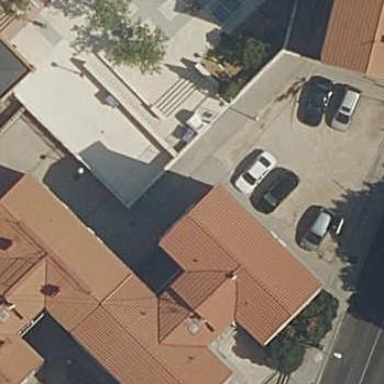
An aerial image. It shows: Apartment building with hipped roof.